Interaction volume radius: 5 \u00c5
Interaction volume height: 25 \u00c5
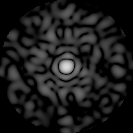
Disorder parameter: 0.824